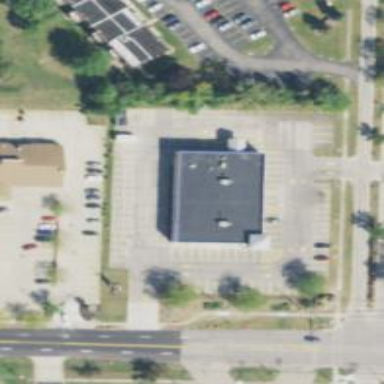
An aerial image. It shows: Pharmacy providing healthcare services.